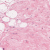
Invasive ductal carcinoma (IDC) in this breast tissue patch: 0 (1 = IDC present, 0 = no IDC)